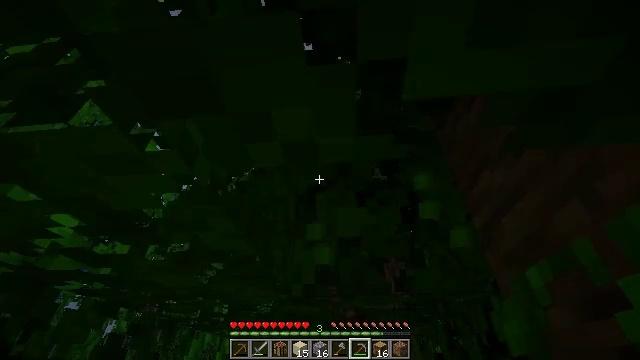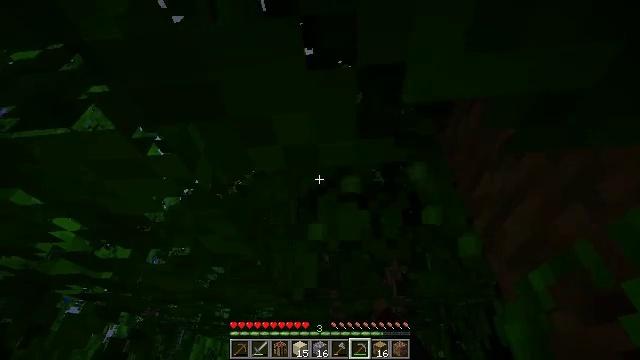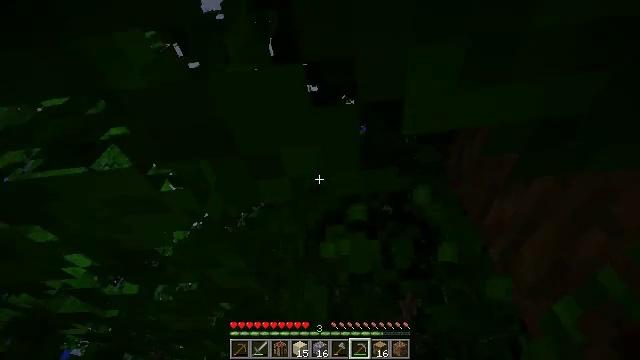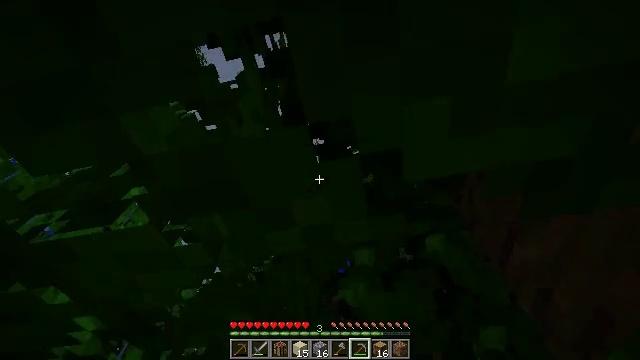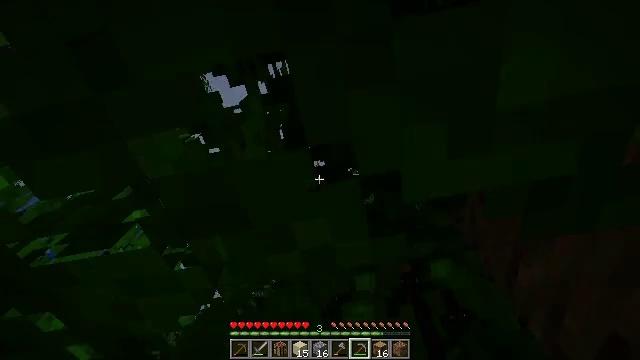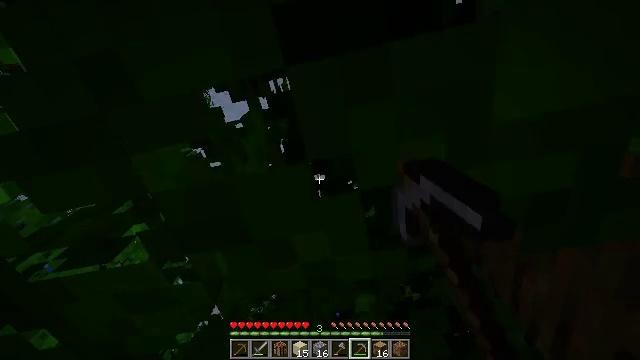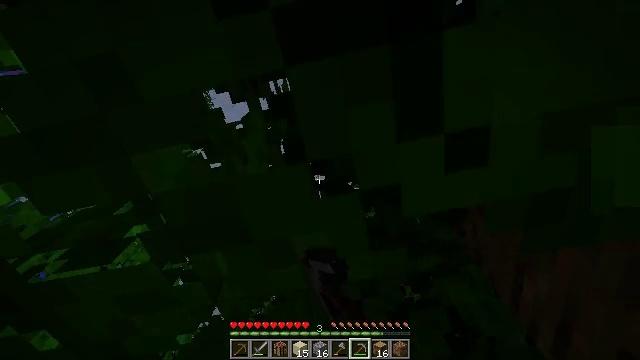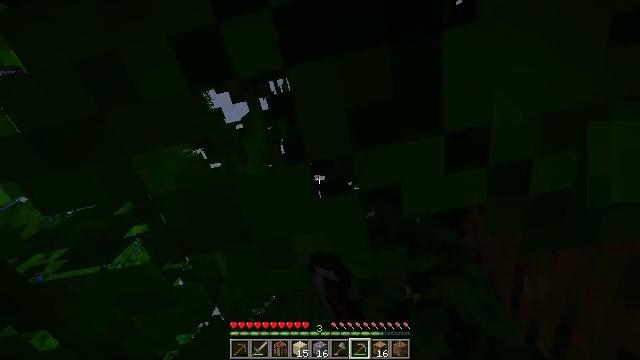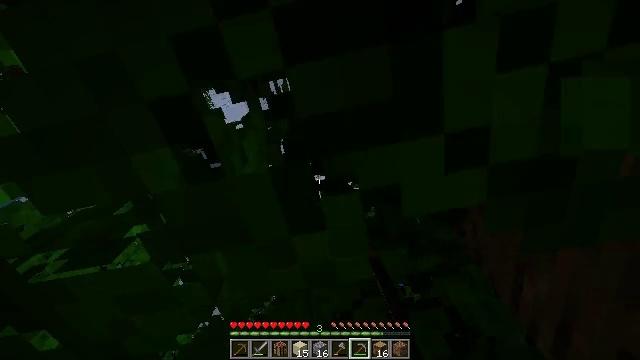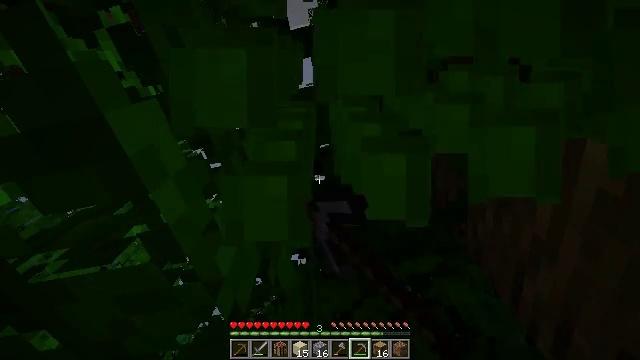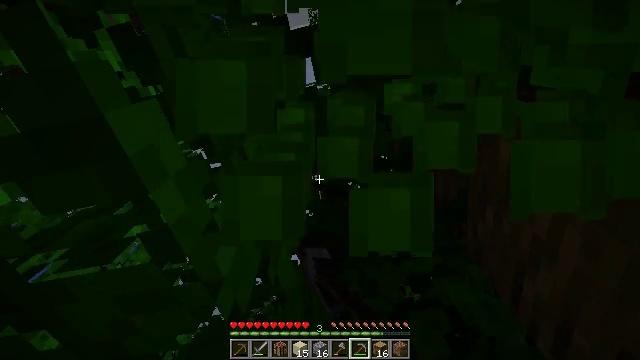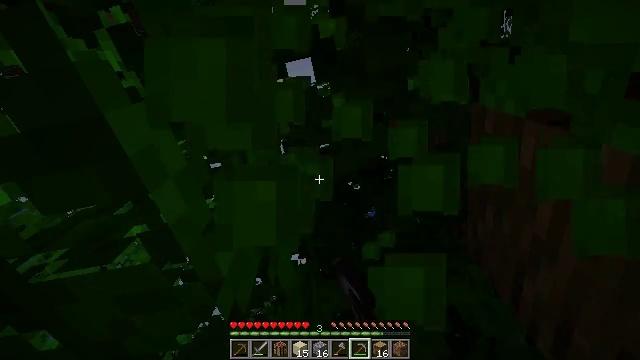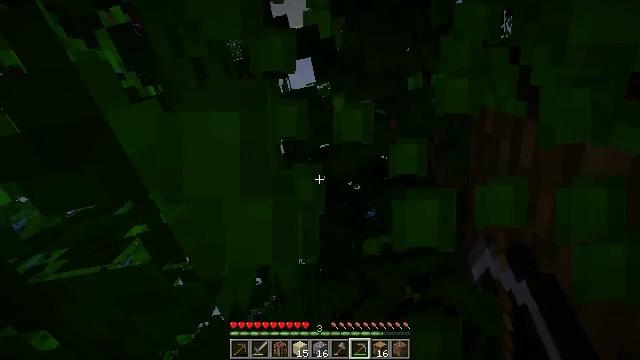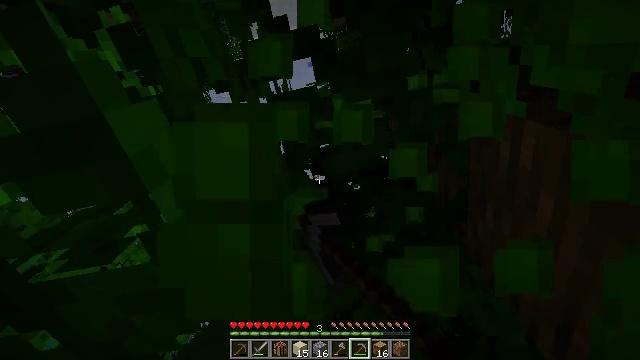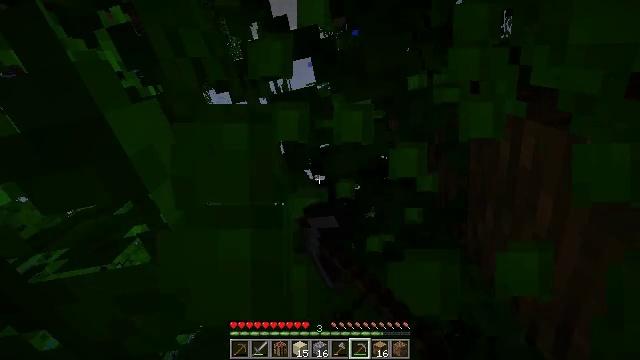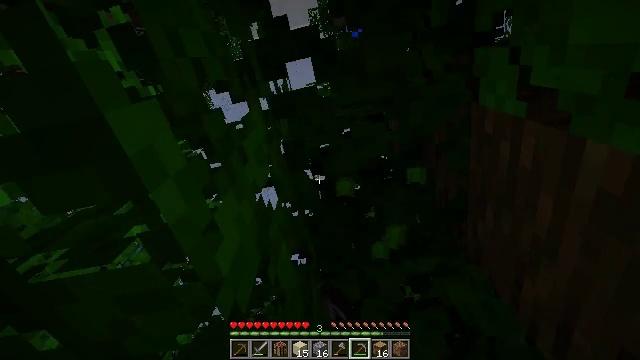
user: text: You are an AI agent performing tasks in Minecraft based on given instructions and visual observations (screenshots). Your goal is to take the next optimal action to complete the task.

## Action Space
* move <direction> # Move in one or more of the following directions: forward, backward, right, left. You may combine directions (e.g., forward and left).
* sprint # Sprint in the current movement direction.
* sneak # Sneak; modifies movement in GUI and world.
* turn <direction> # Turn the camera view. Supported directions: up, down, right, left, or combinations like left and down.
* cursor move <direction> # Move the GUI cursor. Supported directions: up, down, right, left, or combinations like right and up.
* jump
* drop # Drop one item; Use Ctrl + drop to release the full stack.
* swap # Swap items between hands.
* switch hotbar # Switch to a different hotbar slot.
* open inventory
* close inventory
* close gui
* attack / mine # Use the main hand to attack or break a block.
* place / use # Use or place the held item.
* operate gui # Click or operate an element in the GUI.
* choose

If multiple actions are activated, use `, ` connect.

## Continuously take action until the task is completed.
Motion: motion action
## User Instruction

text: Collect jungle leaves by breaking them.
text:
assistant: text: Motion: move forward, attack / mine
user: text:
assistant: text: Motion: move forward, turn left and up, attack / mine
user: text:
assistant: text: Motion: move forward, turn left and up, attack / mine
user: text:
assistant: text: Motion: move forward, turn up, attack / mine
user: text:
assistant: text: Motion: move forward, turn up, attack / mine
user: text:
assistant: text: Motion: move forward, attack / mine
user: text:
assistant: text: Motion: move forward, attack / mine
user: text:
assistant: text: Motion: move forward, attack / mine
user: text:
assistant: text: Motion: move forward, attack / mine
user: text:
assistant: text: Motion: move forward, attack / mine
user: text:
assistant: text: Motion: move forward, attack / mine
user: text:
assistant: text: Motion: move forward, attack / mine
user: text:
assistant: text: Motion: move forward, attack / mine
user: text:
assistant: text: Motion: move forward, attack / mine
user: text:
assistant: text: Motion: move forward, attack / mine
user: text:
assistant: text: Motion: move forward, attack / mine
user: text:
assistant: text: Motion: move forward, attack / mine
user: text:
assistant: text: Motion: move forward, attack / mine
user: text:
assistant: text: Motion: move forward, turn right and down, attack / mine
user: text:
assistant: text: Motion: move forward, turn right and down, attack / mine
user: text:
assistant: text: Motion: move forward, turn right and down, attack / mine
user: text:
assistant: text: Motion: move forward, turn right and down, attack / mine
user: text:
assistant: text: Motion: move forward, turn right and down, attack / mine
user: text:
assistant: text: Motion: move forward, turn down, attack / mine
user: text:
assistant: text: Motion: move forward, attack / mine
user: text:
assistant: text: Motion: move forward, attack / mine
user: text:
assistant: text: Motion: move forward, attack / mine
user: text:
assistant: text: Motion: move forward, attack / mine
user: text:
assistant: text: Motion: move forward, attack / mine
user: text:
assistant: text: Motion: move forward, attack / mine